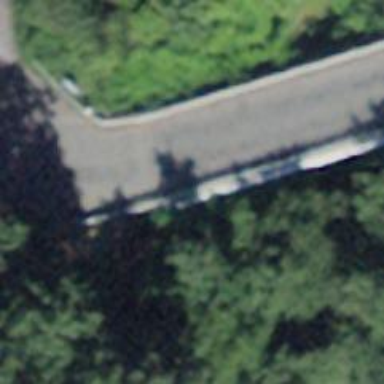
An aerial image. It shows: Bridge over unclassified asphalt road with grade1 tracktype.